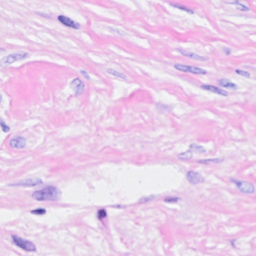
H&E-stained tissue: Breast